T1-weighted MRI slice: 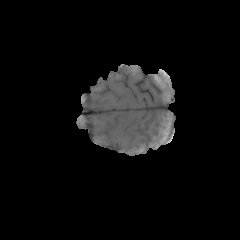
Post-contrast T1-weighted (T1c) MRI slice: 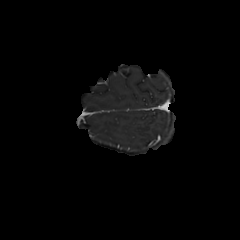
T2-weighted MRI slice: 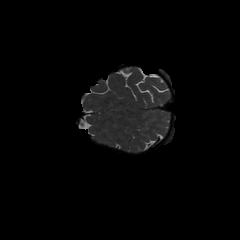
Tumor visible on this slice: no